Question: I created a dialog.qml here's the code:
'''
Dialog {
id: dialog
signal sampleSignal(string text);
attachedObjects: [
TextStyleDefinition {
id: titleStyle
base: SystemDefaults.TextStyles.BigText
color: Color.create("#60323C")
},
TextStyleDefinition {
id: titleTextStyle
base: SystemDefaults.TextStyles.TitleText
color: Color.Black
}
]
Container {
id: mainContainer
preferredWidth: 700
layout: DockLayout {}
verticalAlignment: VerticalAlignment.Center;
horizontalAlignment: HorizontalAlignment.Center;
background: Color.create("#f9f7f2")
Container {
layout: StackLayout {}
horizontalAlignment: HorizontalAlignment.Center
verticalAlignment: VerticalAlignment.Center
Container {
layout: DockLayout {}
background: Color.create("#F4E9E1");
horizontalAlignment: HorizontalAlignment.Fill;
preferredHeight: 120
rightPadding: 10
leftPadding: 10
Label {
text: "Members" ;
verticalAlignment: VerticalAlignment.Center;
textStyle{
base: titleStyle.style
}
}
ImageView {
verticalAlignment: VerticalAlignment.Center;
horizontalAlignment: HorizontalAlignment.Right;
imageSource: "asset:///images/close_button.png"
onTouch: {
dialog.close();
}
}
}
Container {
layout: StackLayout {}
topPadding: 20
bottomPadding: 20
rightPadding: 10
leftPadding: 10
TextField {
id: name
hintText: "Add email address"
input {
submitKey: SubmitKey.Submit;
onSubmitted: {
cppObj.onEmailDoneClicked(name.text, "");
}
}
}
Divider {}
ImageButton {
id: doneButton
defaultImageSource: "asset:///images/button_done.png"
horizontalAlignment: HorizontalAlignment.Center;
onClicked: {
cppObj.onEmailDoneClicked(name.text, "");
doneButton.textAdded();
}
function textAdded() {
dialog.sampleSignal(name.text);
dialog.close();
}
}
}
}
}
}
'''
and I call that dialog here
'''
ImageButton {
id: btnaddmore
defaultImageSource: "asset:///images/button_add.png"
onClicked: {
//controller.showProjectsPage();
openDialog();
}
'''
The problem here is when the dialog pops up, the screen is not blackened or blurred unlike what we really expect from system dialog like it pops up, and the background is blurred like an overlay in iOS
This is what happens from the current build:

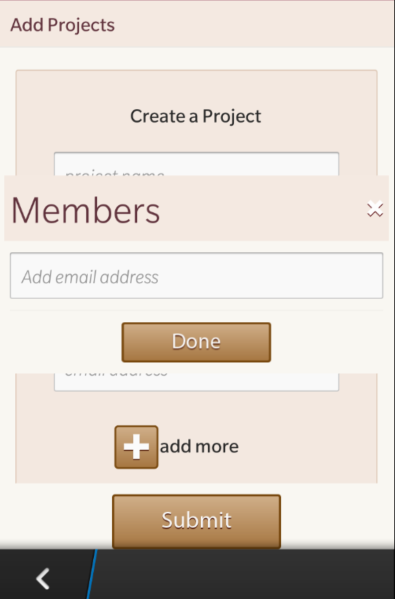
Answer: Since you're using a custom dialog you need to do it by yourself. So, if you want to black out and disable all touch events of an underlying page, put this where you open your custom dialog (ie 'ImageButton'):
'''
ImageButton {
id: btnaddmore
defaultImageSource: "asset:///images/button_add.png"
onClicked: {
//controller.showProjectsPage();
// --- black out and disable
underlyingContainer.touchPropagationMode = TouchPropagationMode.None;
underlyingContainer.opacity = 0.3;
// --- black out and disable
openDialog();
}
'''
Similar to that, you'd have to restore controls back when you close the dialog (in 'onBack()' handler - see modified code of your dialog below):
'''
underlyingContainer.touchPropagationMode = TouchPropagationMode.Full;
underlyingContainer.opacity = 1.0;
'''
Here is modified code for you dialog with signal 'back()' being emitted when you press "x" button (if got your code right):
'''
Dialog {
id: dialog
signal back();
signal sampleSignal(string text);
attachedObjects: [
TextStyleDefinition {
id: titleStyle
base: SystemDefaults.TextStyles.BigText
color: Color.create("#60323C")
},
TextStyleDefinition {
id: titleTextStyle
base: SystemDefaults.TextStyles.TitleText
color: Color.Black
}
]
Container {
id: mainContainer
preferredWidth: 700
layout: DockLayout {}
verticalAlignment: VerticalAlignment.Center;
horizontalAlignment: HorizontalAlignment.Center;
background: Color.create("#f9f7f2")
Container {
layout: StackLayout {}
horizontalAlignment: HorizontalAlignment.Center
verticalAlignment: VerticalAlignment.Center
Container {
layout: DockLayout {}
background: Color.create("#F4E9E1");
horizontalAlignment: HorizontalAlignment.Fill;
preferredHeight: 120
rightPadding: 10
leftPadding: 10
Label {
text: "Members" ;
verticalAlignment: VerticalAlignment.Center;
textStyle{
base: titleStyle.style
}
}
ImageView {
verticalAlignment: VerticalAlignment.Center;
horizontalAlignment: HorizontalAlignment.Right;
imageSource: "asset:///images/close_button.png"
onTouch: {
back();
dialog.close();
}
}
}
Container {
layout: StackLayout {}
topPadding: 20
bottomPadding: 20
rightPadding: 10
leftPadding: 10
TextField {
id: name
hintText: "Add email address"
input {
submitKey: SubmitKey.Submit;
onSubmitted: {
cppObj.onEmailDoneClicked(name.text, "");
}
}
}
Divider {}
ImageButton {
id: doneButton
defaultImageSource: "asset:///images/button_done.png"
horizontalAlignment: HorizontalAlignment.Center;
onClicked: {
cppObj.onEmailDoneClicked(name.text, "");
doneButton.textAdded();
}
function textAdded() {
dialog.sampleSignal(name.text);
dialog.close();
}
}
}
}
}
}
'''